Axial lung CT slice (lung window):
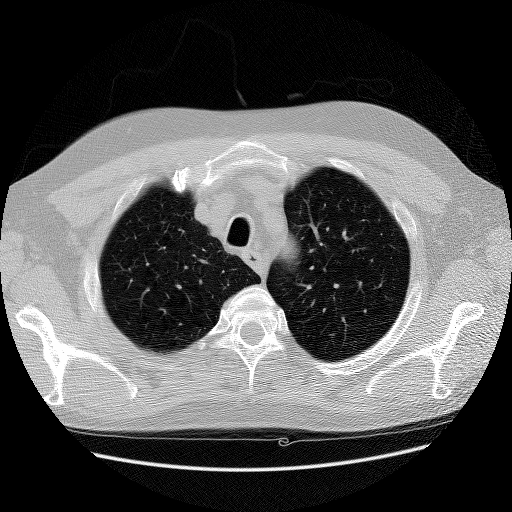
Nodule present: no